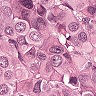
Metastatic tissue present: yes